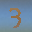
Label: 3